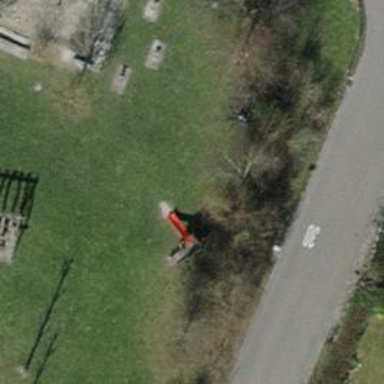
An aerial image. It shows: Playground featuring slide.